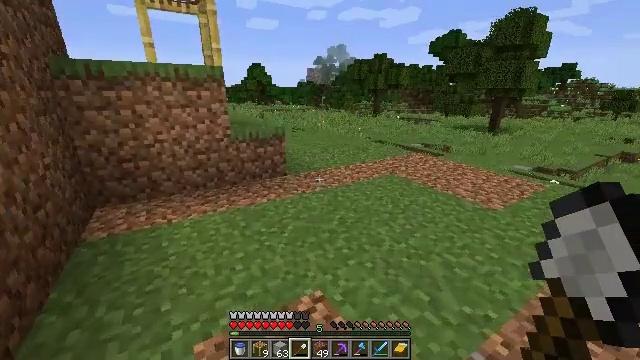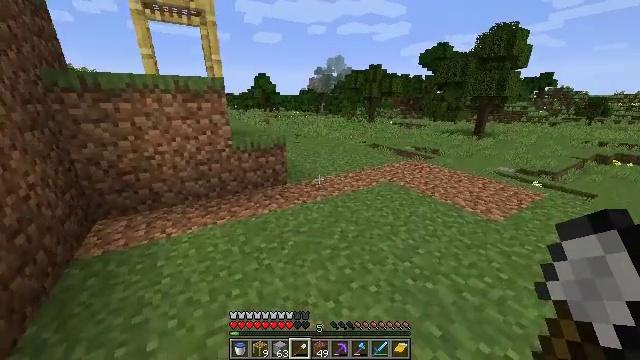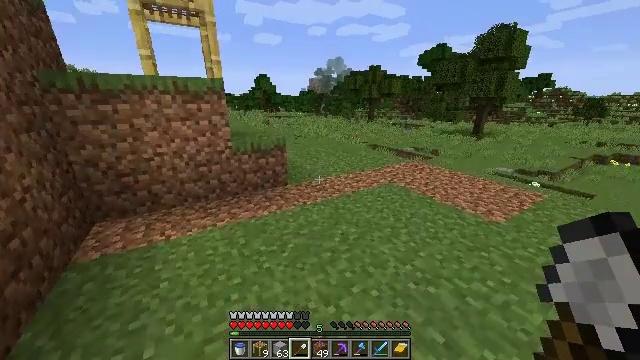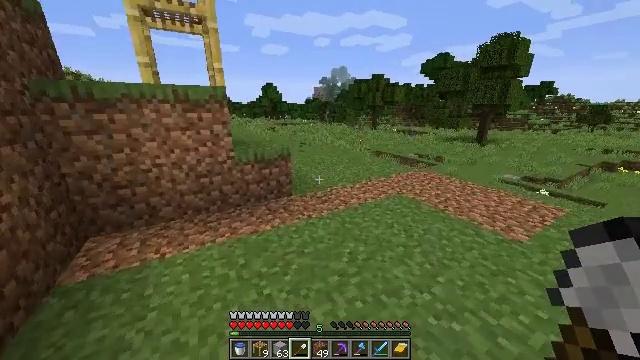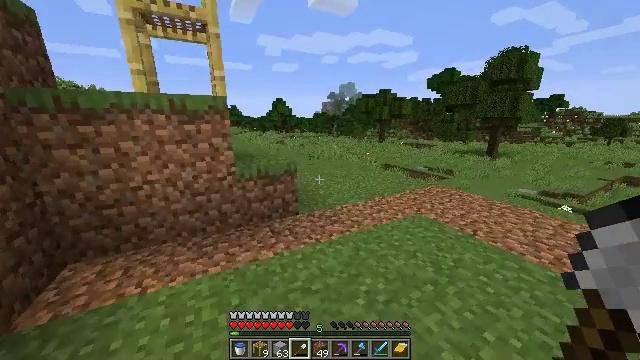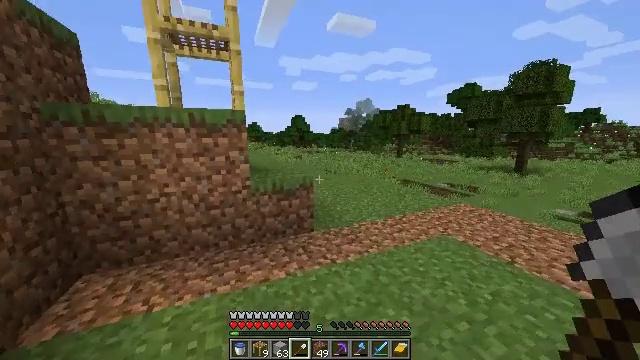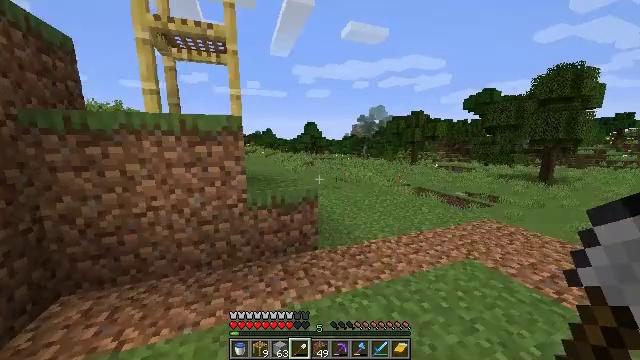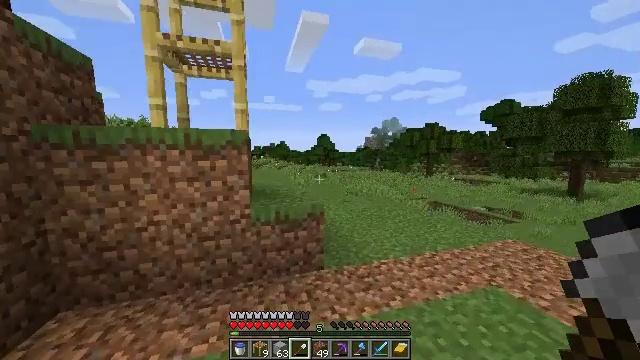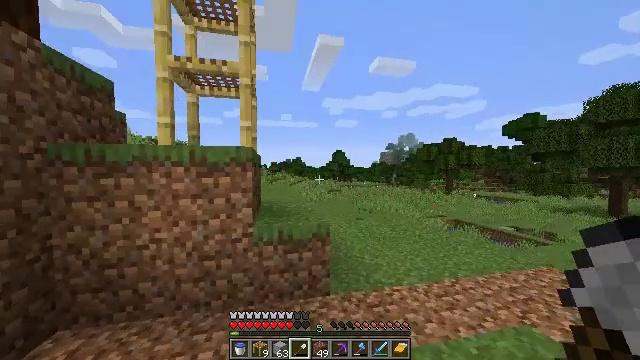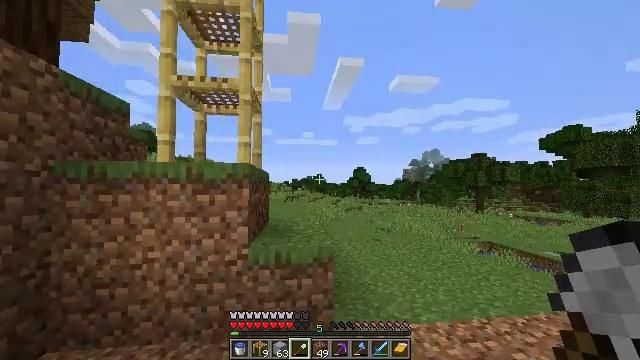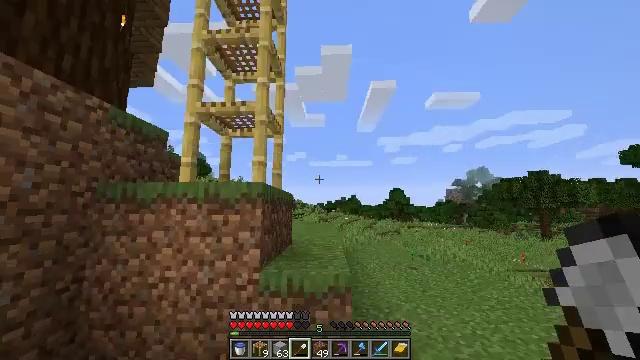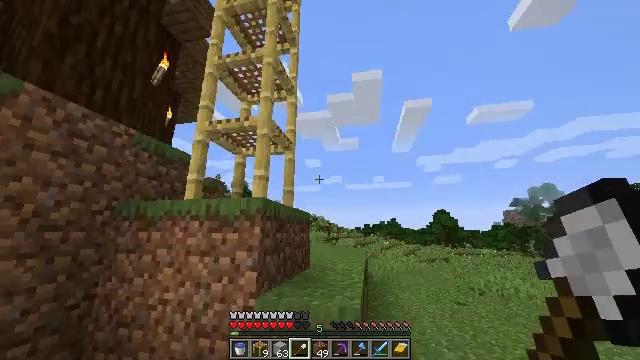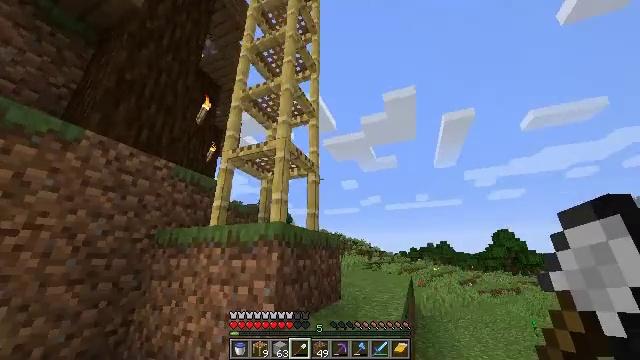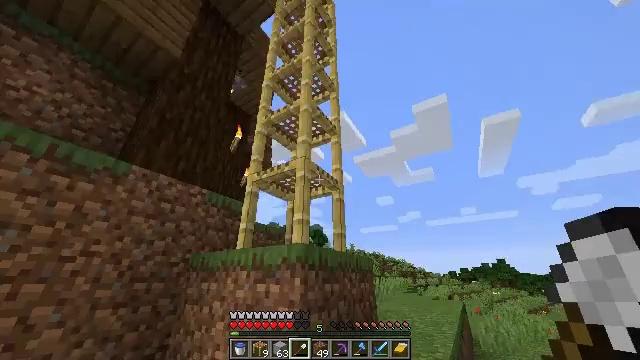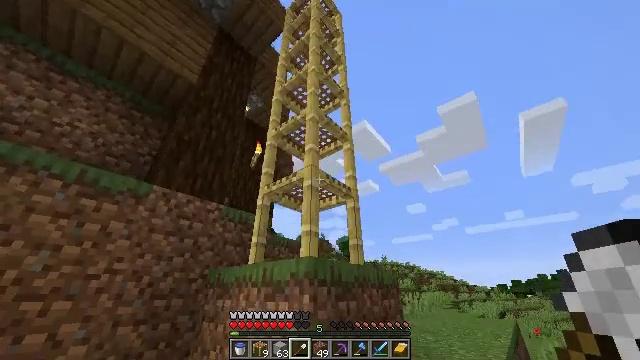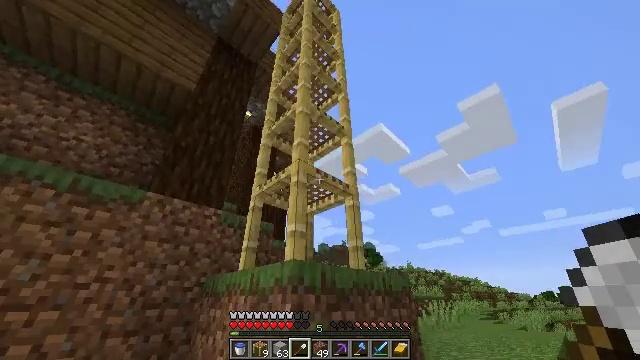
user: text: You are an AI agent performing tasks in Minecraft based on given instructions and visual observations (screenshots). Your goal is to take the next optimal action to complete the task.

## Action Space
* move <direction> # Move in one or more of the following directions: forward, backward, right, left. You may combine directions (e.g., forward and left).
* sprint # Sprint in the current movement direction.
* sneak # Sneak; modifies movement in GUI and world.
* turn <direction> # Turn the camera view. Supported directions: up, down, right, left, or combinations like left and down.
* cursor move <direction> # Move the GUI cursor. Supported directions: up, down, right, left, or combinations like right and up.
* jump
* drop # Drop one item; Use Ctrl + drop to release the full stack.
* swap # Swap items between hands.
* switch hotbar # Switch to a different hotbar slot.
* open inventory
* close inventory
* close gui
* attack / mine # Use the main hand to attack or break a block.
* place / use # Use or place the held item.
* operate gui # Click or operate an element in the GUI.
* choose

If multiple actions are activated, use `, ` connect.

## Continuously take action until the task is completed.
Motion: motion action
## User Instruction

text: Take down the wall torch for reuse.
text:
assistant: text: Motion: move forward, sprint
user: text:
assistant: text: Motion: move forward, sprint
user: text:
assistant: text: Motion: move forward, sprint, turn left and up
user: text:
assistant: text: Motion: move forward, turn left and up
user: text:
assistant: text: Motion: move forward, turn left and up
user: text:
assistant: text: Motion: move forward and move right, turn left and up
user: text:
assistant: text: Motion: move forward and move right, turn left and up
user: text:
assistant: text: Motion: move forward and move right, turn left and up
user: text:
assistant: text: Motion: move forward and move right, turn left and up
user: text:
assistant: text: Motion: move forward and move right, turn left and up
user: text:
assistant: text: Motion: move forward and move right, turn left and up
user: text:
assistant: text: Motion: move forward and move right, turn left and up
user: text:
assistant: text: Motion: move forward and move right, turn left and up
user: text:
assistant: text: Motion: move forward and move right, turn left and up
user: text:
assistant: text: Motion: move forward and move right, turn left and up
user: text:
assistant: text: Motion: move forward and move right, turn left
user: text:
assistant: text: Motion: move forward and move right, turn left
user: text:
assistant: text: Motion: move forward and move right, turn left
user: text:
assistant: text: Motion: move forward and move right, turn left
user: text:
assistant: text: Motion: move forward and move right, turn left and up
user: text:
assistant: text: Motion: move right, turn left and up
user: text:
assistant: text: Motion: move right, turn left and up
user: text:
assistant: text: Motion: turn left and up
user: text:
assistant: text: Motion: turn left and up
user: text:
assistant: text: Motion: turn left and up
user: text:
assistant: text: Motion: turn left
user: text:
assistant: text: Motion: no_op
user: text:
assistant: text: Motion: no_op
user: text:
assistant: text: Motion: no_op
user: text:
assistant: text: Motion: no_op